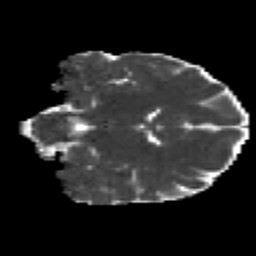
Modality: MD
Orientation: coronal
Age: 23
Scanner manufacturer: siemens
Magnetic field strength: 3 T
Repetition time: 2.2 s
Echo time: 0.084 s